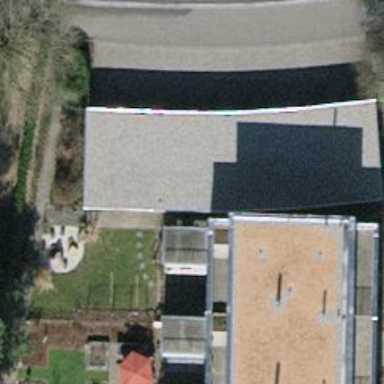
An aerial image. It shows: Group of garages.